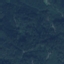
Label: Forest